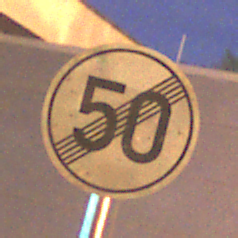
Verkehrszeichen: EndeGeschwindigkeit50
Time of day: Night
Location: Outdoor (Urban)
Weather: PartlyCloudy
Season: NotSpecified
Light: Artificial